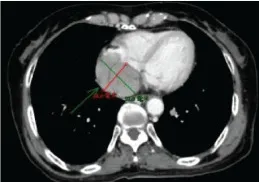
Sizes of RA and IVC tumor thrombi before and after 3-month treatment. Before treatment.
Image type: radiology (ct)